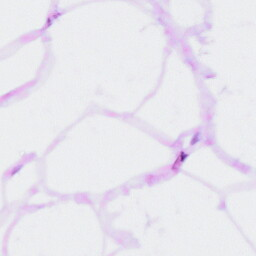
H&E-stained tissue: Breast